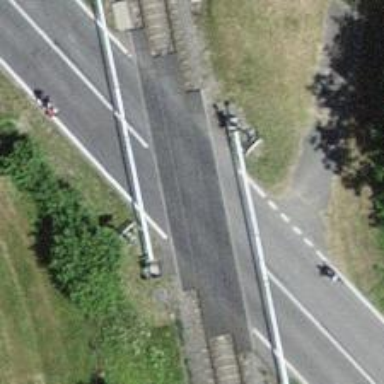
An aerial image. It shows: Level crossing on the railway with lights and double half barrier.